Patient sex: F
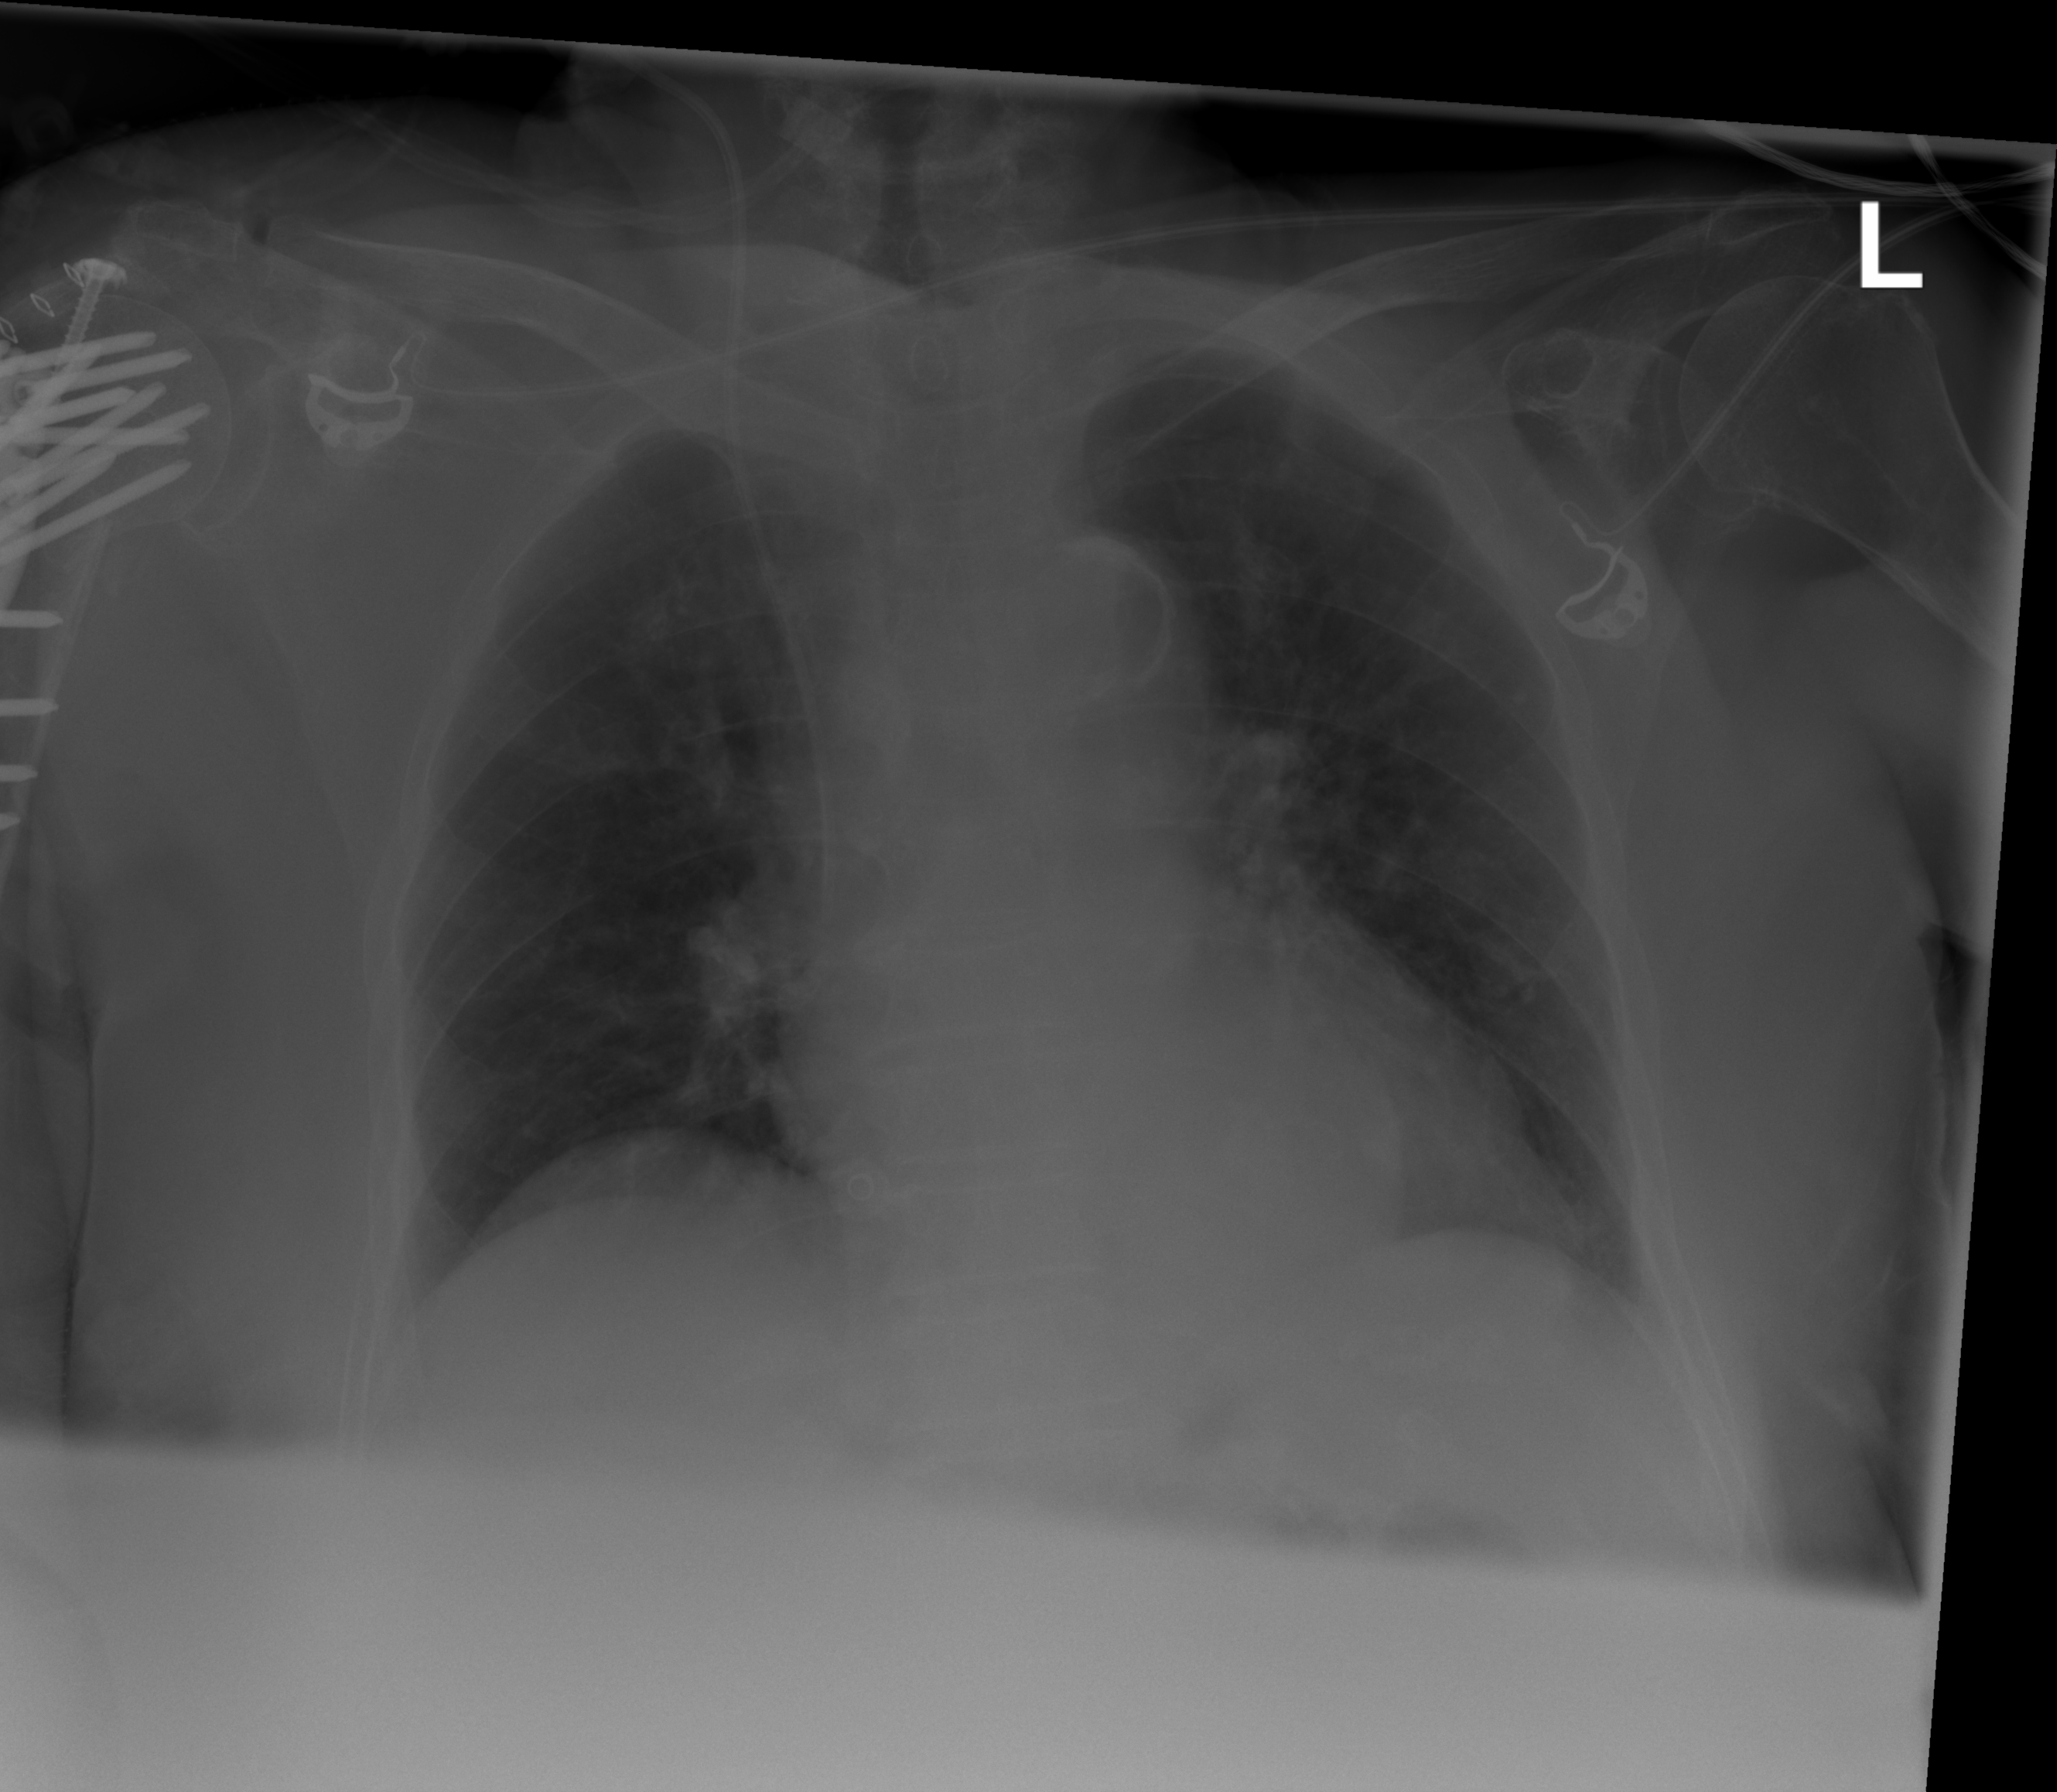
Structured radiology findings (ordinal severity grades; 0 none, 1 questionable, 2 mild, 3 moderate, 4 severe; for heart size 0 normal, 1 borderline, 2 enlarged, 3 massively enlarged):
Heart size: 2
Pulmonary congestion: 0
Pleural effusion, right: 0
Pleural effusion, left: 0
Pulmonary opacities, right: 0
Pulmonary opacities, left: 2
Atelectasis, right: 0
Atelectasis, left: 0